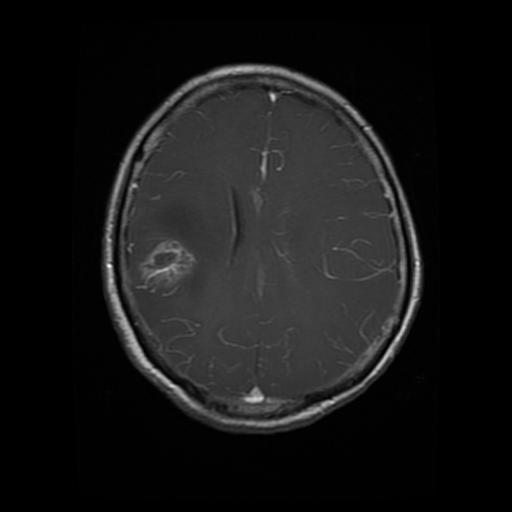
Label: glioma